Question: After using malloc() to initialize 5000 bytes of memory, how would I reference the bytes in this memory space? For example, if I need to point to a starting location of data within the memory, how would I go about that?
EDIT: Does it matter what I use to point to it? I mean I am seeing people use bytes/int/char? Is it relevant?
Error I get:

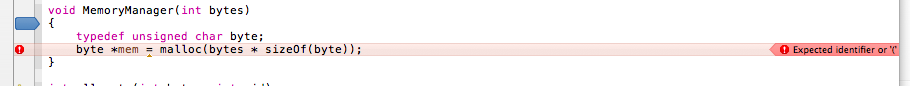
Answer: You can use the subscript 'array[n]' operator to access the index you are interested in reading/writing, like so:
'''
uint8_t* const bytes = (uint8_t*)malloc(5000);
bytes[0] = UINT8_MAX; // << write UINT8_MAX to the first element
uint8_t valueAtIndexZero = bytes[0]; // << read the first element (will be UINT8_MAX)
...
free(bytes), bytes = 0;
'''